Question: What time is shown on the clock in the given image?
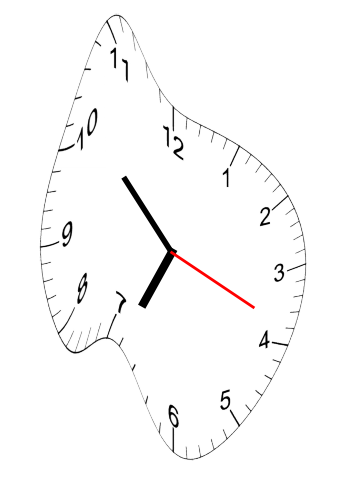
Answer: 06:52:19